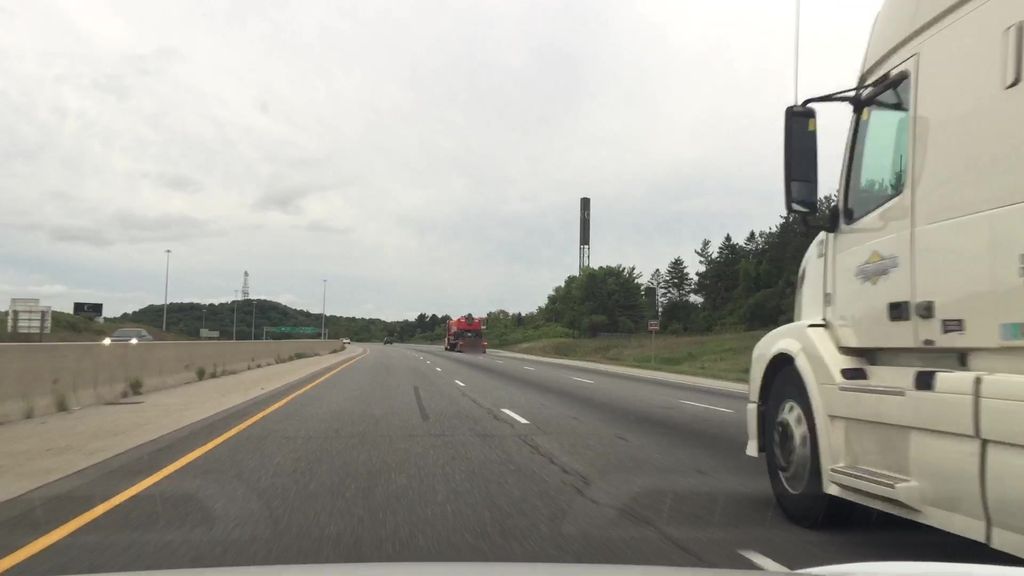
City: kitchener-waterloo